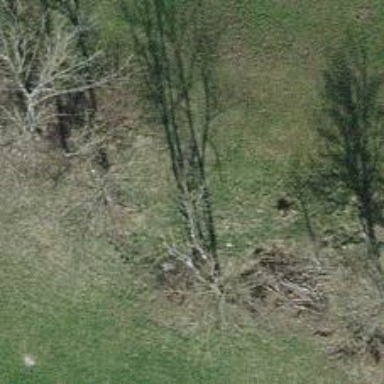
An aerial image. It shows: Row of trees in natural setting.